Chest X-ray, PA view. Patient: 66 years old, sex F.
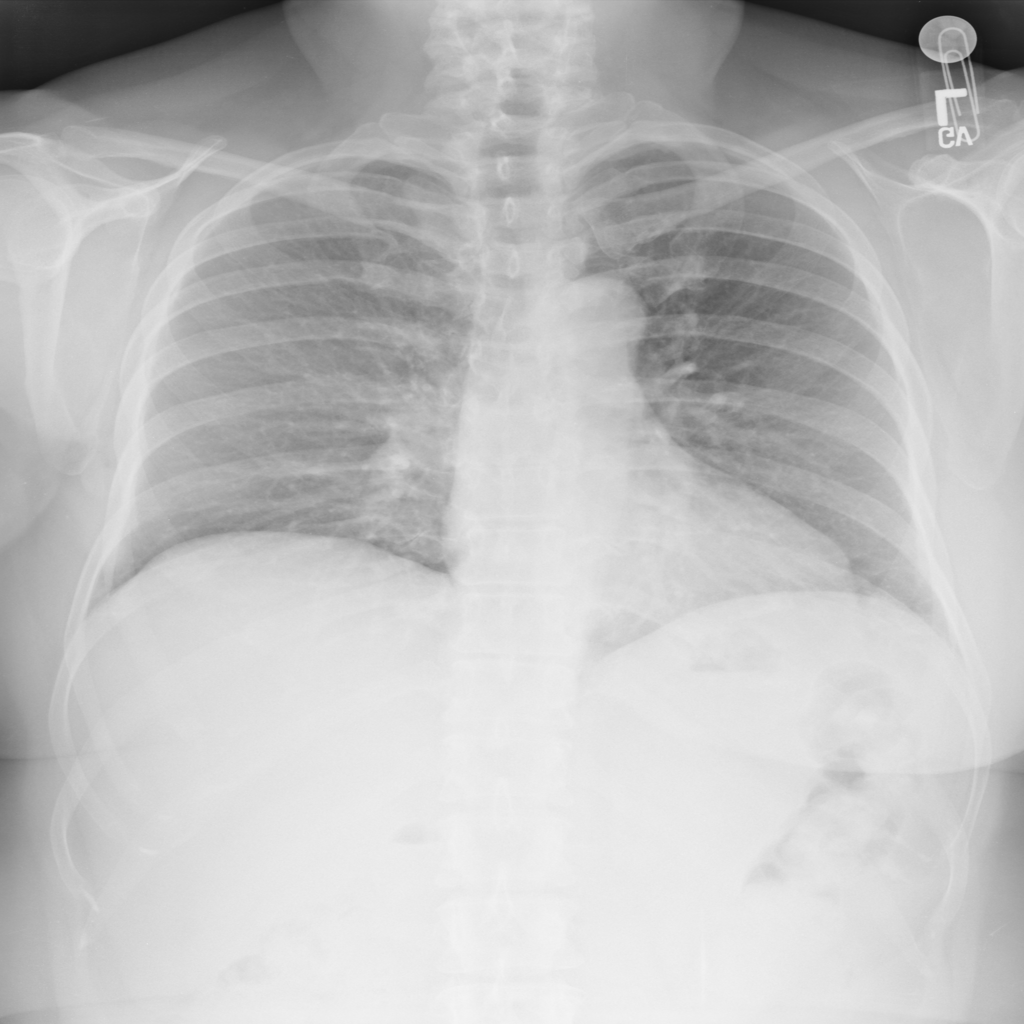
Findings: No Finding